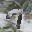
Label: 7